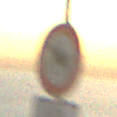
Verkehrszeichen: VerbotReiter
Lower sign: ZeitangabenOhneBeschraenkungAufWochentage2
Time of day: SunriseSunset
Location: Outdoor (RoadRail)
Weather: PartlyCloudy
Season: NotSpecified
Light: Natural